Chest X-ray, PA view. Patient: 65 years old, sex M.
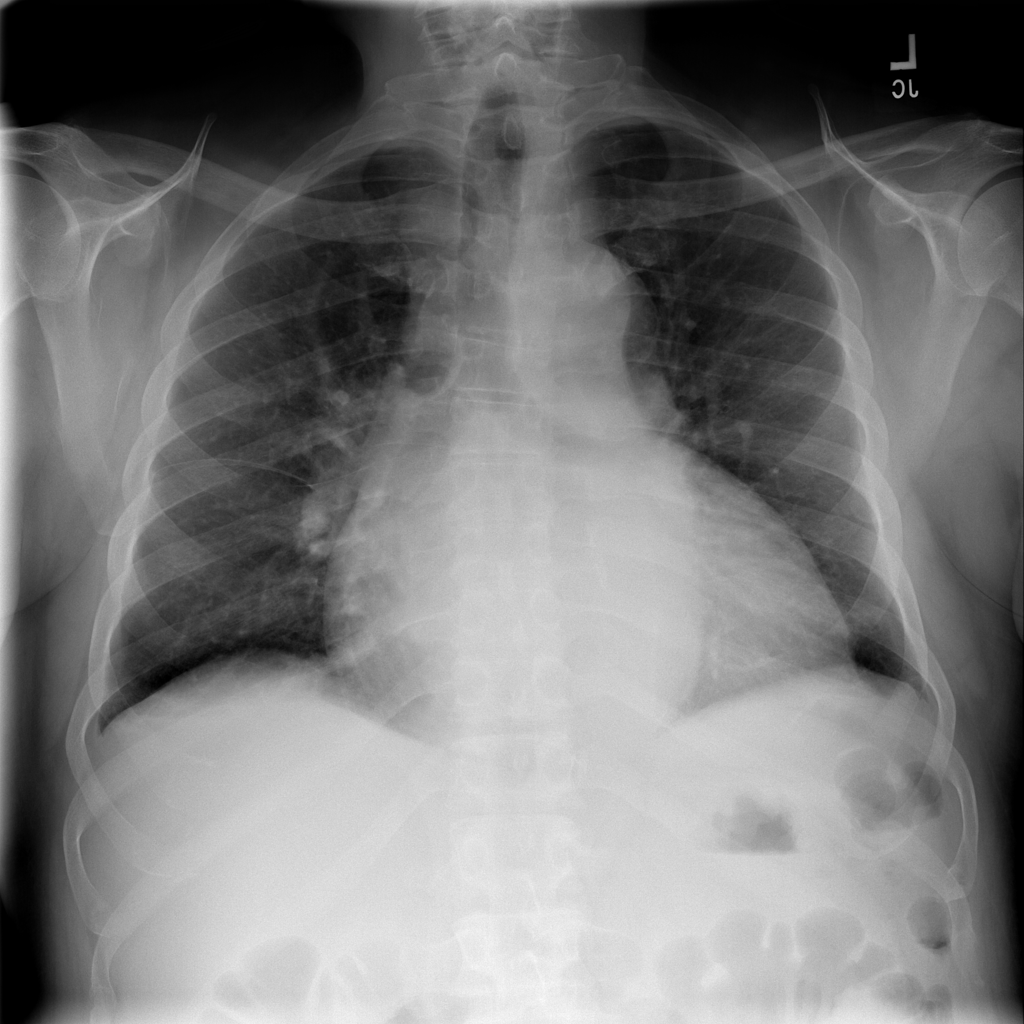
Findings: Cardiomegaly